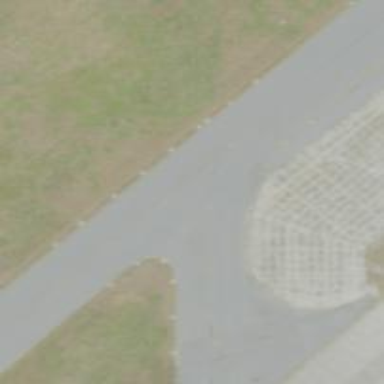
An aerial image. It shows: Image of taxiway at airport.